Aerial crown-view tile of a tropical tree (Barro Colorado Island, Panama), acquired 20250616:
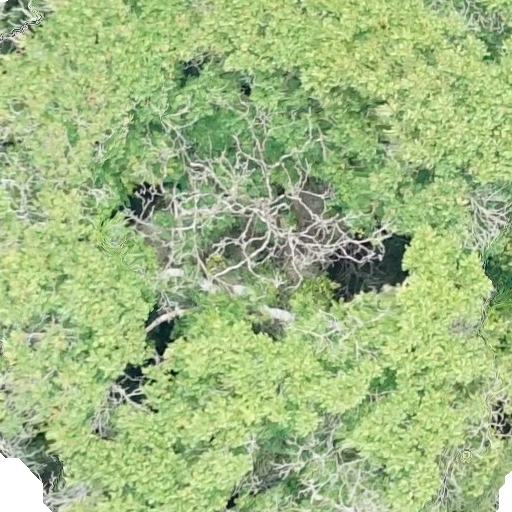
Species: Dipteryx oleifera
GBIF accepted scientific name: Dipteryx oleifera
Crown area: 542.581 m²